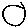
Label: circle